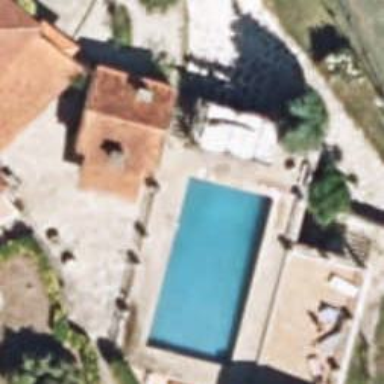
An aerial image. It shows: Swimming pool located in leisure land.